Question: Good afternoon. Prompt huk for group the admin dashboard to submenu.
As it looks now

As I want that it looked
> |Cyprus (main)|-->News (sub)|-->Cities (sub)|-->Villages (sub)|-->Stories (sub)
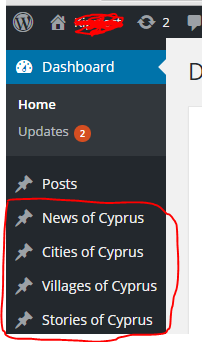
Answer: You can do this by using the 'show_in_menu' paramiter when registering the custom post type.
'''
$args = array(
'public' => true,
'show_ui' => true,
'query_var' => true,
'rewrite' => true,
'capability_type' => 'post',
'hierarchical' => false,
'show_in_menu' => 'edit.php?post_type=a_master_post_type',
'menu_position' => 30,
'has_archive' => true
);
register_post_type('your-post-type',$args);
'''
Instead of using one post type page as the main link you could create a new menu item and reference this in each of the post type's 'show_in_menu' paramiter.
'''
'show_in_menu' => 'your-custom-menu-slug.php'
'''
and then create a new menu item.
'''
function add_your_menu() {
add_menu_page(
'Multiple Post Types Page',
'Multiple Post Types',
'manage_options',
'your-custom-menu-slug.php',
'your_menu_function');
// add_submenu_page() if you want subpages, but not necessary
}
add_action('admin_menu', 'add_your_menu');
'''
This information was gathered from experience and the examples are taken from <URL> question on the wordpress stack exchange.